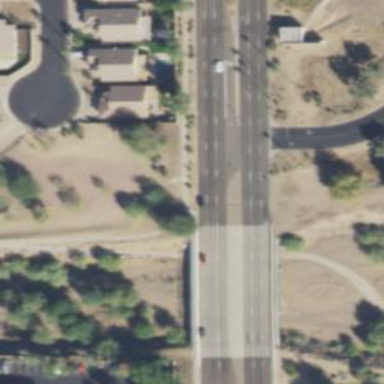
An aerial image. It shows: Secondary road with asphalt surface.